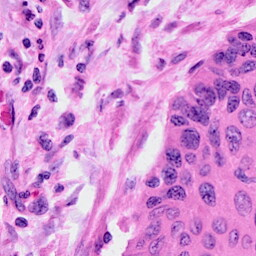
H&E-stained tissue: Cervix